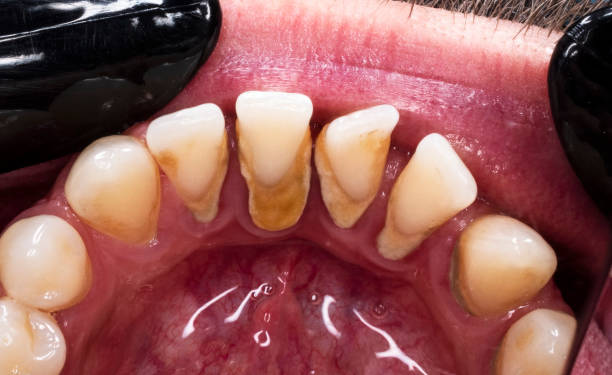
Condition: Calculus